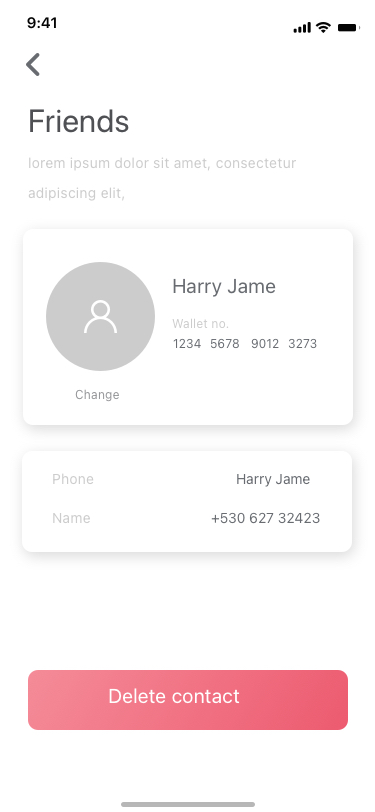
Text in this UI design:
Friends
lorem ipsum dolor sit amet, consectetur adipiscing elit,
Change
Harry Jame
Wallet no.
5678
9012
3273
1234
+530 627 32423
Harry Jame
Phone
Name
Delete contact